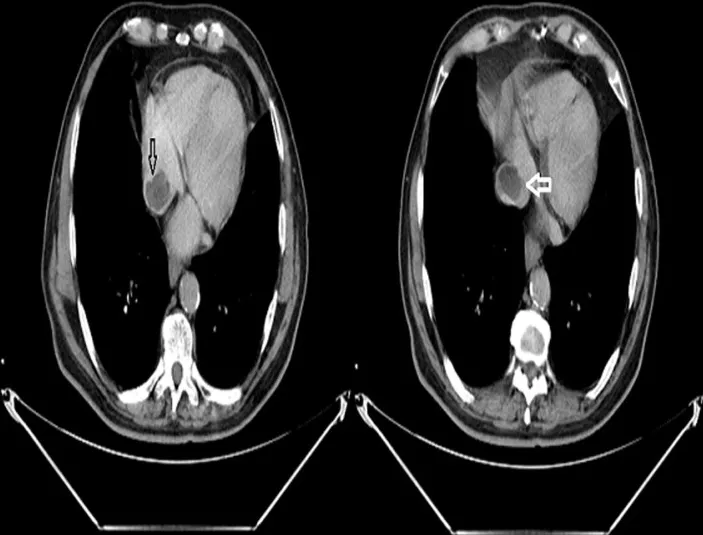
filling defect extending from the inferior vena cava (white arrow) to the right atrium (black arrow).
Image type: radiology (ct)